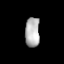
Tissue: lung
Cell type: Epithelial cells
Senescence score: 0.2019
Nuclear area (px): 421
Mean DAPI intensity: 180.61